Question: I would like to build an heterogeneous grid widget in Android like the one is used in apps like Google+ for tablets or Pinterest. I cannot find any tutorial and it seems particularly difficult.

Unfortunately 'GridView' can have only cells of same size while I want to achieve different sizes cells. Can you point me to any good tutorial? I only know that I have to extend 'AbsListView'.
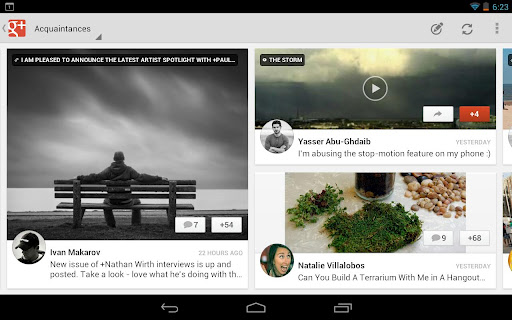
Answer: Depending on how variable the items' heights are, you have a few options:
1. If you're looking to do a GridView with many variations of heights (e.g. Pinterest) you should play around with StaggeredGridView - as far as I can tell, it's the best open source solution out there right now.
2. In the image you posted, it looks as if there are parent rows with variable height children - this is a slightly easier problem to solve, and can be mimicked by using a regular ol' ListView and a subclass of BaseAdapter. Writing out the code for this is too involved for a SO answer, but i'll give you an overview of how I might achieve this effect. The BaseAdapter must determine the rough layout of each row ahead of time such that it can report to the listview how many rows it will require - you'll need to override getCount(). In getView() of your adapter, you will inflate a single LinearLayout (or perhaps use convertView if it's been recycled) and add as many children (again, more LinearLayouts) as you will require for the width of the device (you should figure this out at runtime, unless you want to just create a phone and tablet version). Each child LinearLayout added to the row should be set to weight=1 such that they stretch to the entire width of the parent row. In the screenshot you posted, there are 3 columns (the third id cut off). Each child LinearLayout you just added to the row represents a column. You should set their orientations to vertical, being as they are columns! Within each column, if you were to add a single child, you'd have a gridview. If you wish to achieve the effect above, you can add more items to each column. For example, row 1, column 1 has one large child. Columns 2 and 3 in row 1 both have 2 half-height children.